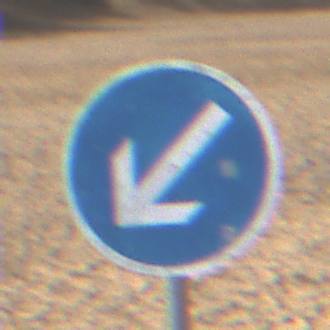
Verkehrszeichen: VorgeschriebeneVorbeifahrtLinks
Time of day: MorningAfternoon
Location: Outdoor (Nature)
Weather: PartlyCloudy
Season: NotSpecified
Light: Natural